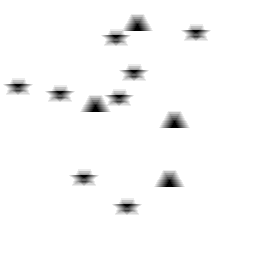
Squares: 0
Triangles: 4
Stars: 8
Total shapes: 12